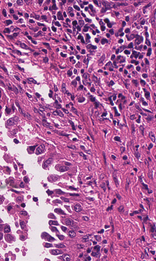
Tumor epithelial tissue: yes
Tumor-associated stroma tissue: yes
Normal tissue: no